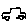
Label: car